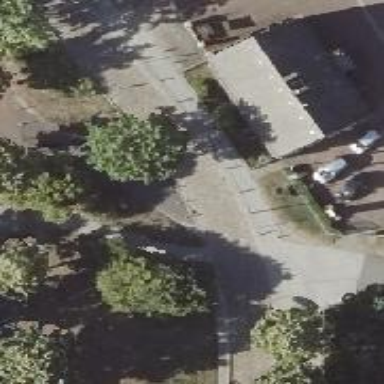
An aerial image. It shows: Residential road with sett sidewalk on the right.